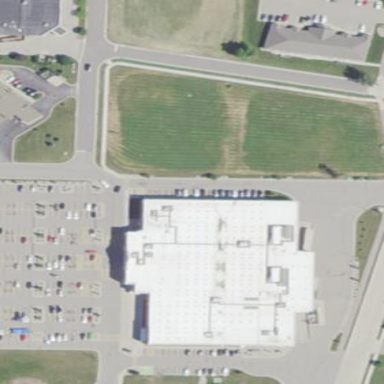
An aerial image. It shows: Supermarket located in building.